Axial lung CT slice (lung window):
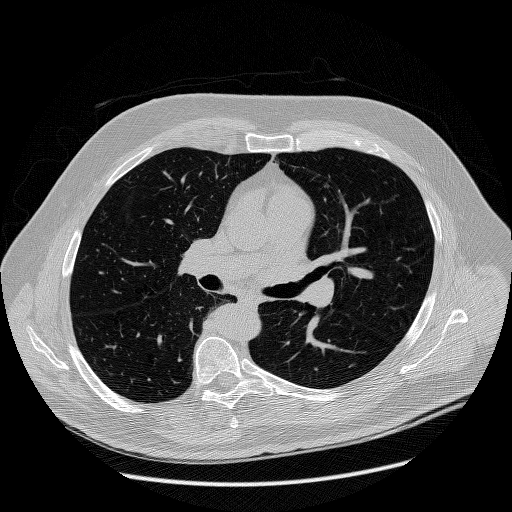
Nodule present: no